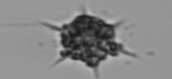
Label: Dictyocha